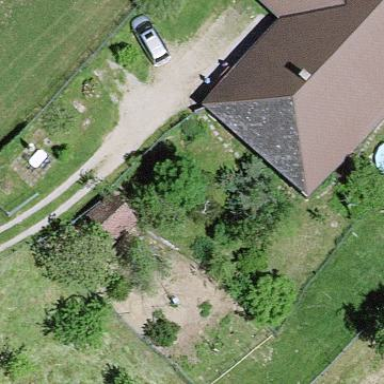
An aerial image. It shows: Farm building.